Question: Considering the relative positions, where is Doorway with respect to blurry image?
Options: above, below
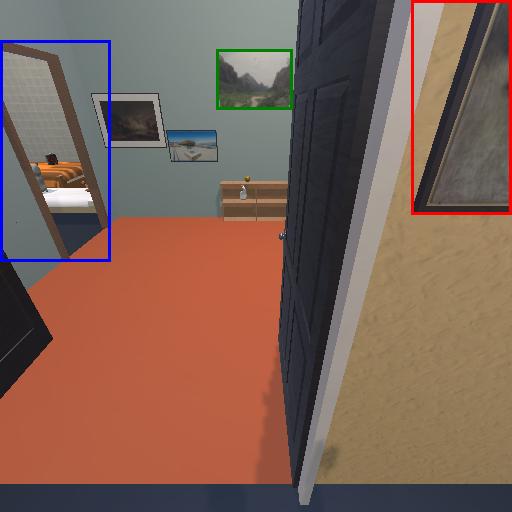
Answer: above